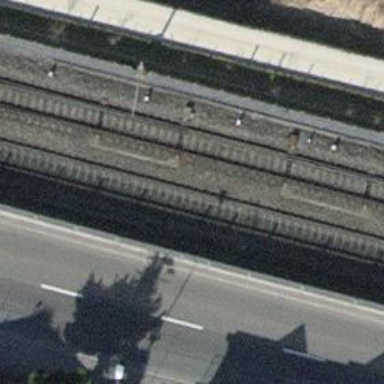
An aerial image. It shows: Railway switch.